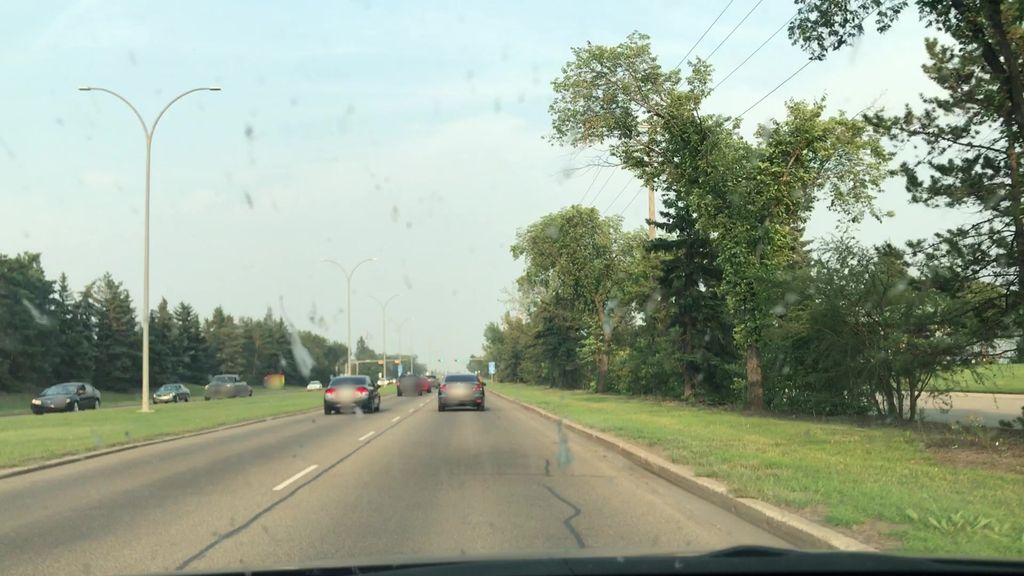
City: edmonton